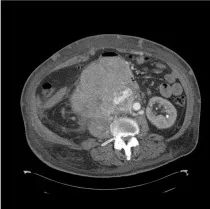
(B) CT scan axial view of the IVC mass.
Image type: radiology (ct)